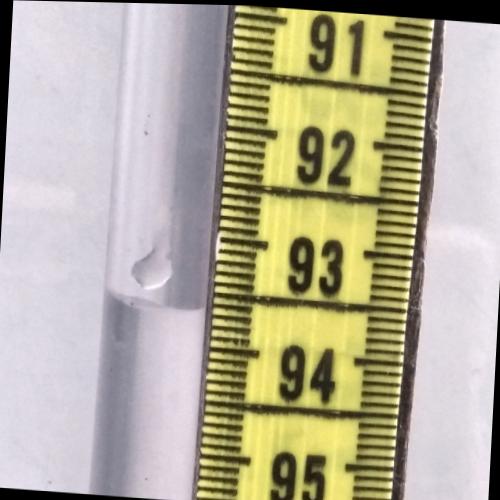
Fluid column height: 93.6 cm